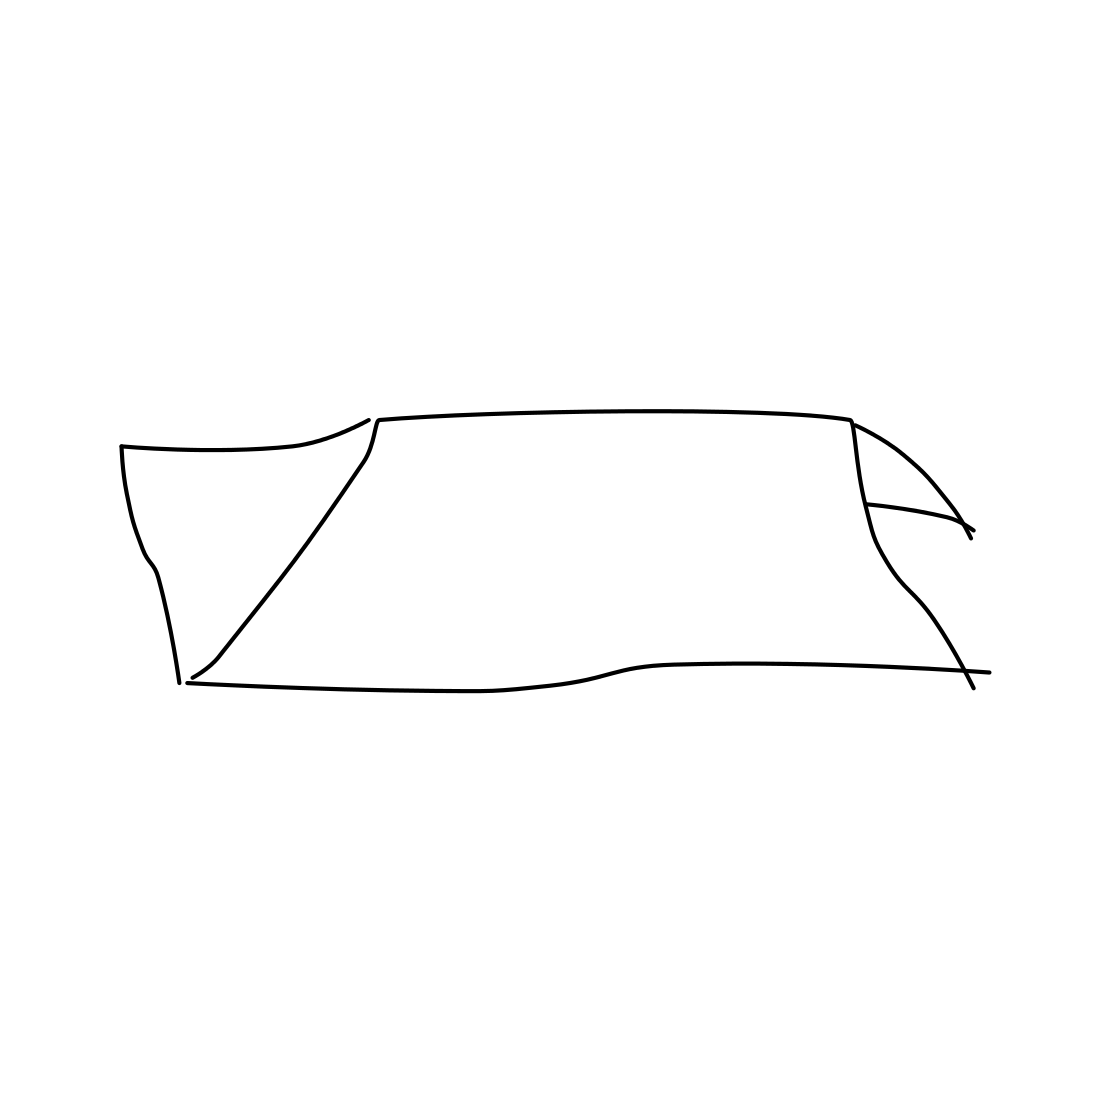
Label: tent